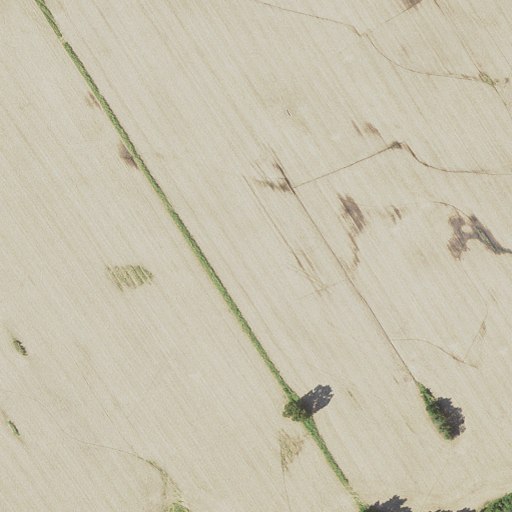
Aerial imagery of cape in Maryland named Wye Neck containing only cultivated crops